Question: I am really sorry if this is a dumb question - I am new in Visual Studio and can't find an answer to this. Probably because it should be really obvious, but just can't see what I'm doing wrong.
I am using Visual Studio 2012, creating a dialog-based MFC application. I would like to draw on a panel, but when I try to add a panel to my dialog - there just is no panel! What am I missing?

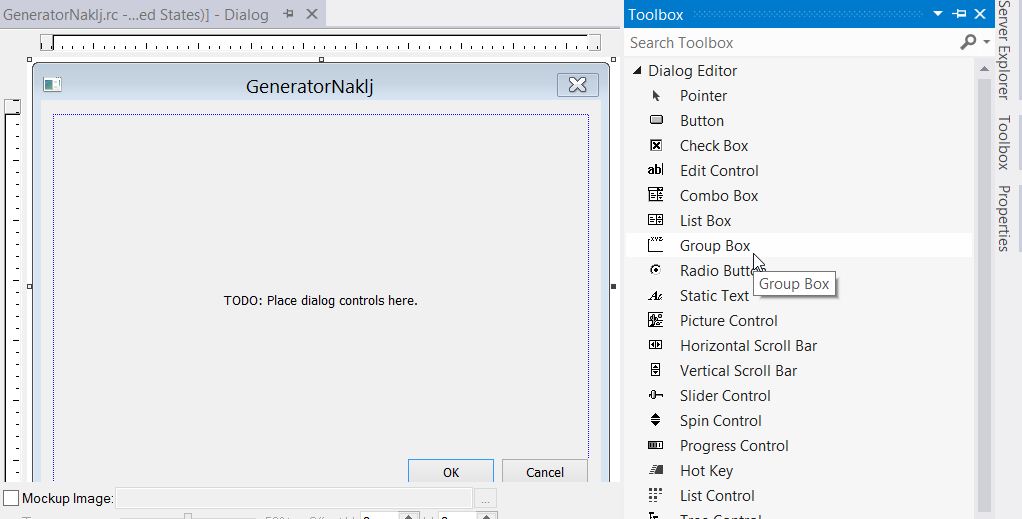
Answer: MFC has no concept of panels. The only suggestions I can offer are either to write a custom control or look for a third party MFC controls library which offers what you need.
If you're just trying to separate content, perhaps a group box with no title would do?